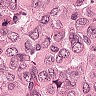
Metastatic tissue present: yes